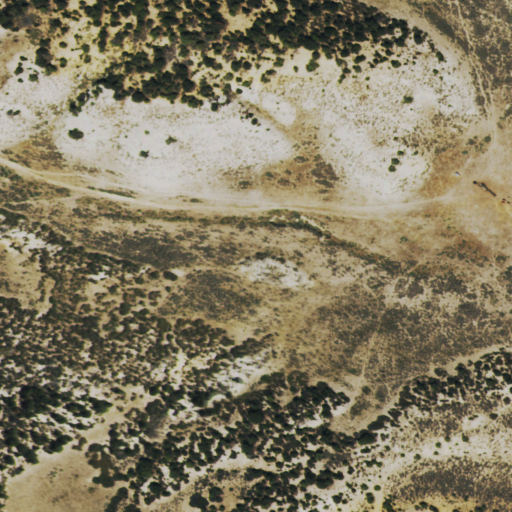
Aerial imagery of valley in Colorado named Mare Canyon containing shrub and evergreen forest